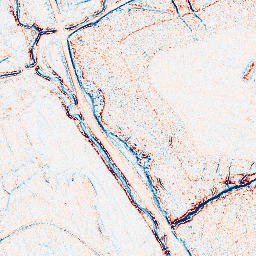
Category: edge_preserving
Decomposition family: anisotropic_diffusion
Decomposition parameters: iterations: 5
kappa: 50
gamma: 0.15
Upsampling method: quartic
Upsampling parameters: scale: 8
Upsampling scale: 8